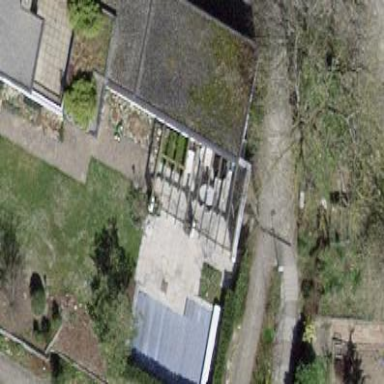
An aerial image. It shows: Group of garages.